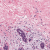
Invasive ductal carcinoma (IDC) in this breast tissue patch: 0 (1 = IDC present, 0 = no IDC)